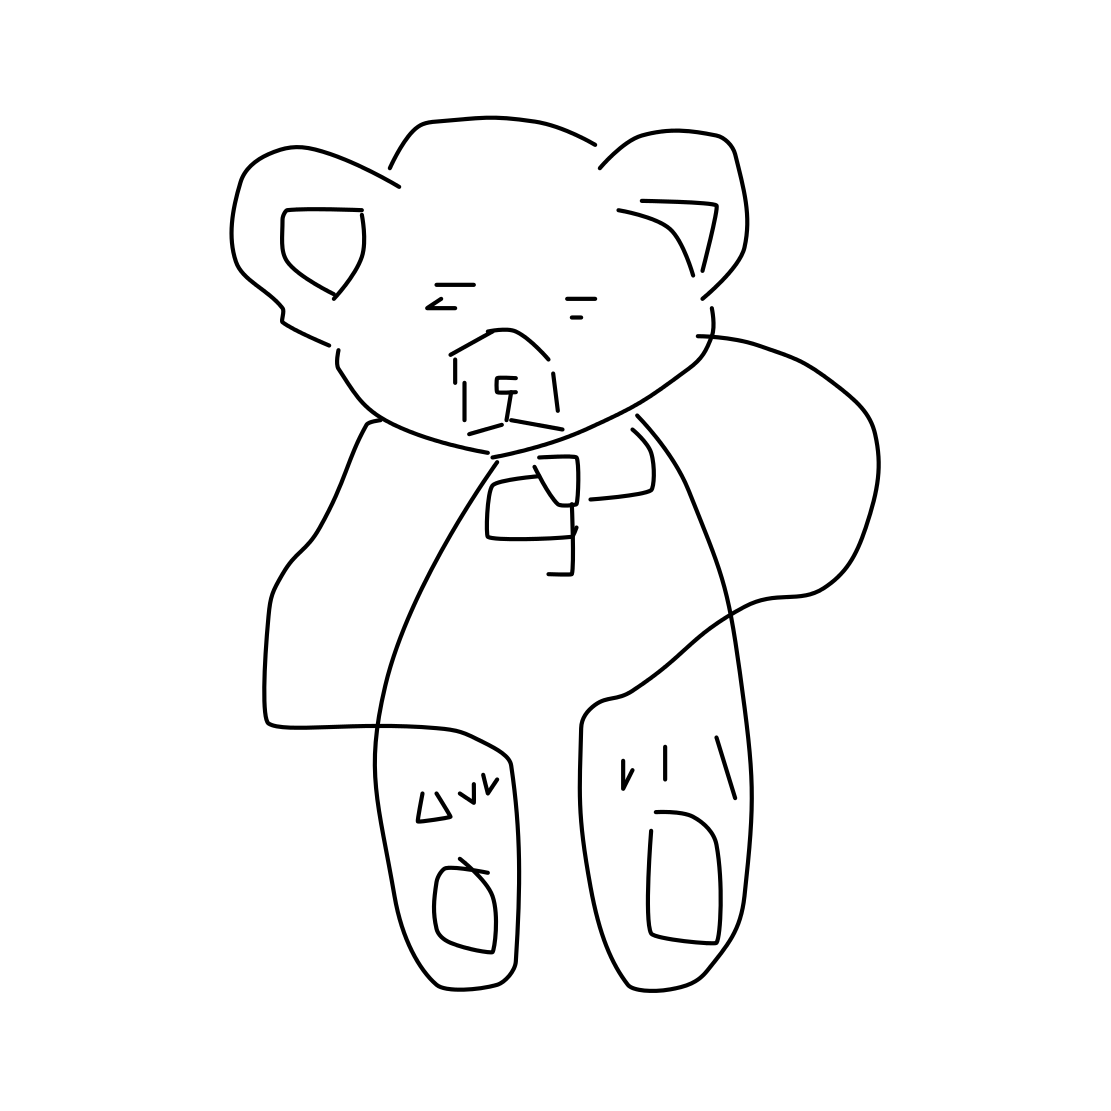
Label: panda